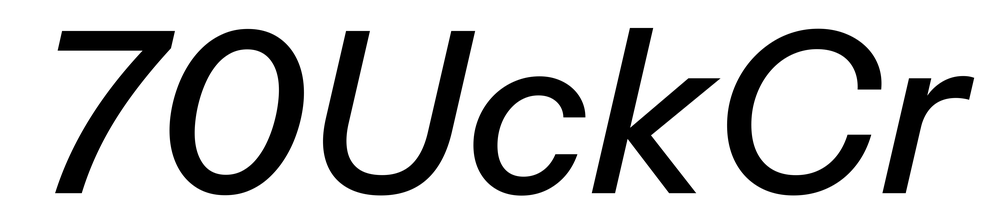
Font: InstrumentSans-Italic_Medium_Italic